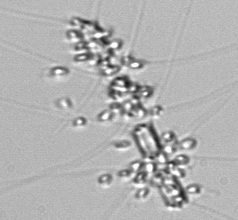
Label: Chaetoceros_didymus_TAG_external_flagellate